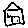
Label: house